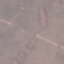
Land use / land cover class: HerbaceousVegetation